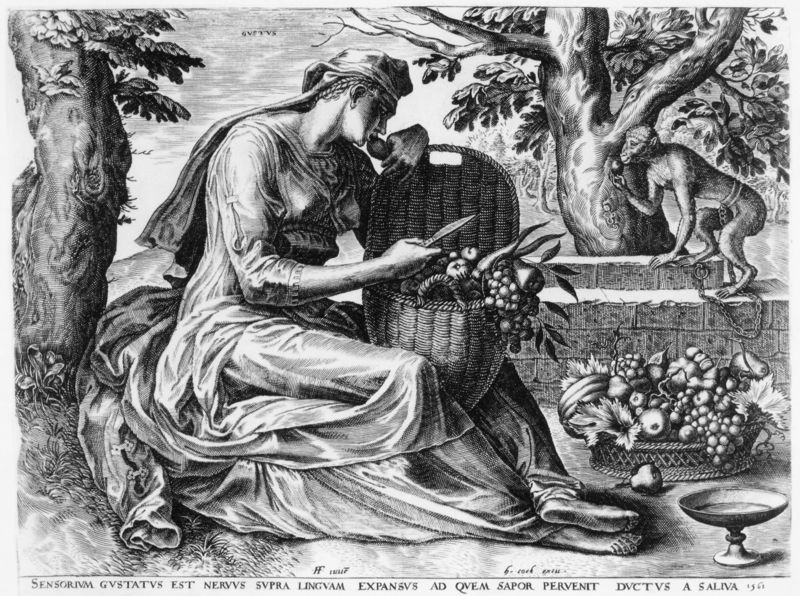
Titel: Das Schmecken; aus: Die fünf Sinne
Künstler: Frans Floris
Schlagwörter: baum, weiß, baumstämme, frau, grau, kleid, schwarz, obst, falten, messer, schale, natur, gewand, sitzend, affe, früchte, trauben, apfel, äpfel, schrift, folds, hat, white, essen, black, dress, face, grey, hair, lady, robe, sitting, woman, flowers, gown, korb, print, birne, birnen, buch, druck, stich, seite, flower, apple, food, fruit, man, sky, tree, girl, head, landscape, nature, trees, feet, drawing, paper, black and white, sketch, allegory, devil, writing, feige, grape, peach, human, basket, leaves, engraving, bare, monkey, cup, ape, grapes, eating, plate, latin, text, bowl, knife, picnic, fruits, chalice, tray, vegetables, pear, headdress, caption, ad, chimpanzee, fold, pears, carrot, fruit basket, tablett, est, gvsensorivm, gvstatvs, nervs, svpra, if, expansvs, qvem, sapor, charger, autumns, lanfscape, taste